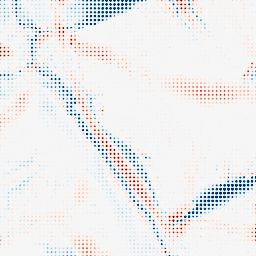
Category: morphological
Decomposition family: morphological
Decomposition parameters: operation: average
size: 20
Upsampling method: sinc_blackman
Upsampling parameters: scale: 8
kernel_size: 4
Upsampling scale: 8